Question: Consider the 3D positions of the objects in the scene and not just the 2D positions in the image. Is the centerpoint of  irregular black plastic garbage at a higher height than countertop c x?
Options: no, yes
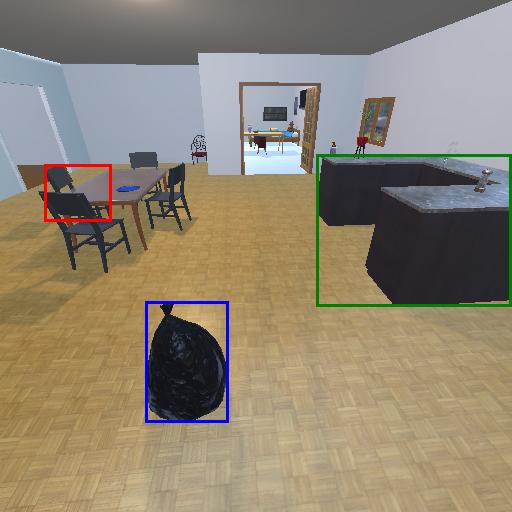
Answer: no